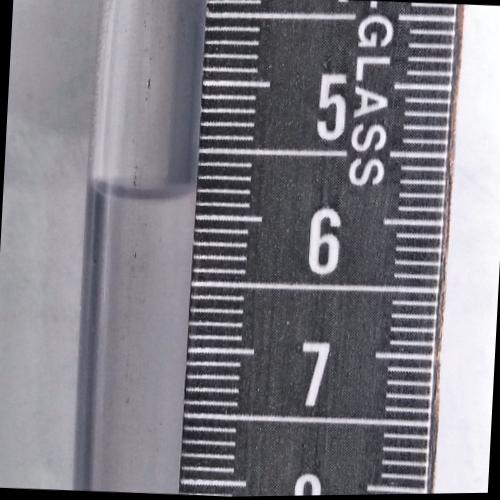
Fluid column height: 5.8 cm